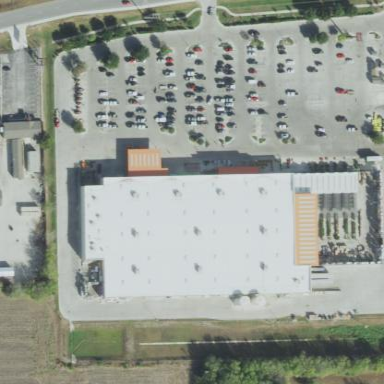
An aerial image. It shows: Retail area.